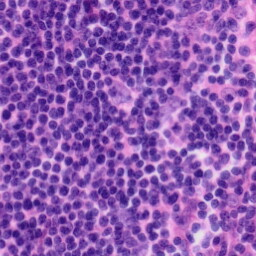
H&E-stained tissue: Tonsil